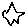
Label: star